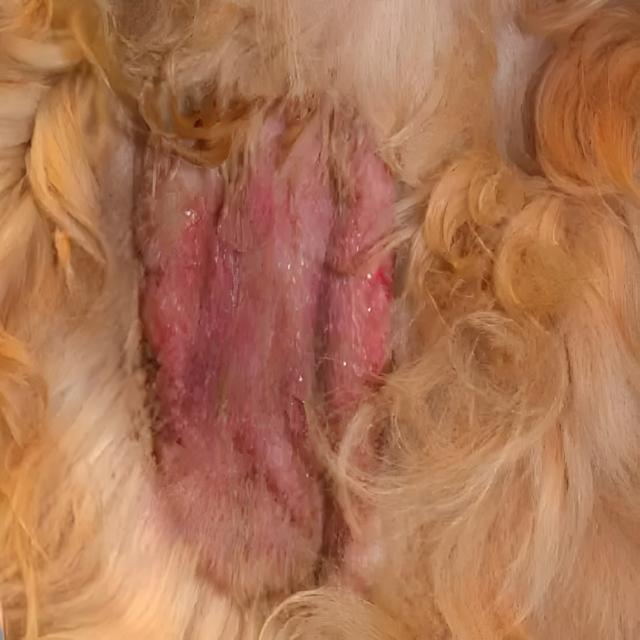
Canine ringworm (Dermatophytosis) — fungal infection caused by Microsporum or Trichophyton. Presents with circular alopecia, scaling, crusting, and broken hairs.